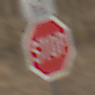
Verkehrszeichen: Stop
Zusatzzeichen oben: RichtungsangabeDurchPfeile9
Umgebung: Outdoor, Nature
Tageszeit: MorningAfternoon
Wetter: PartlyCloudy
Licht: Natural
Jahreszeit: Winter
Kontrast: MediumContrast